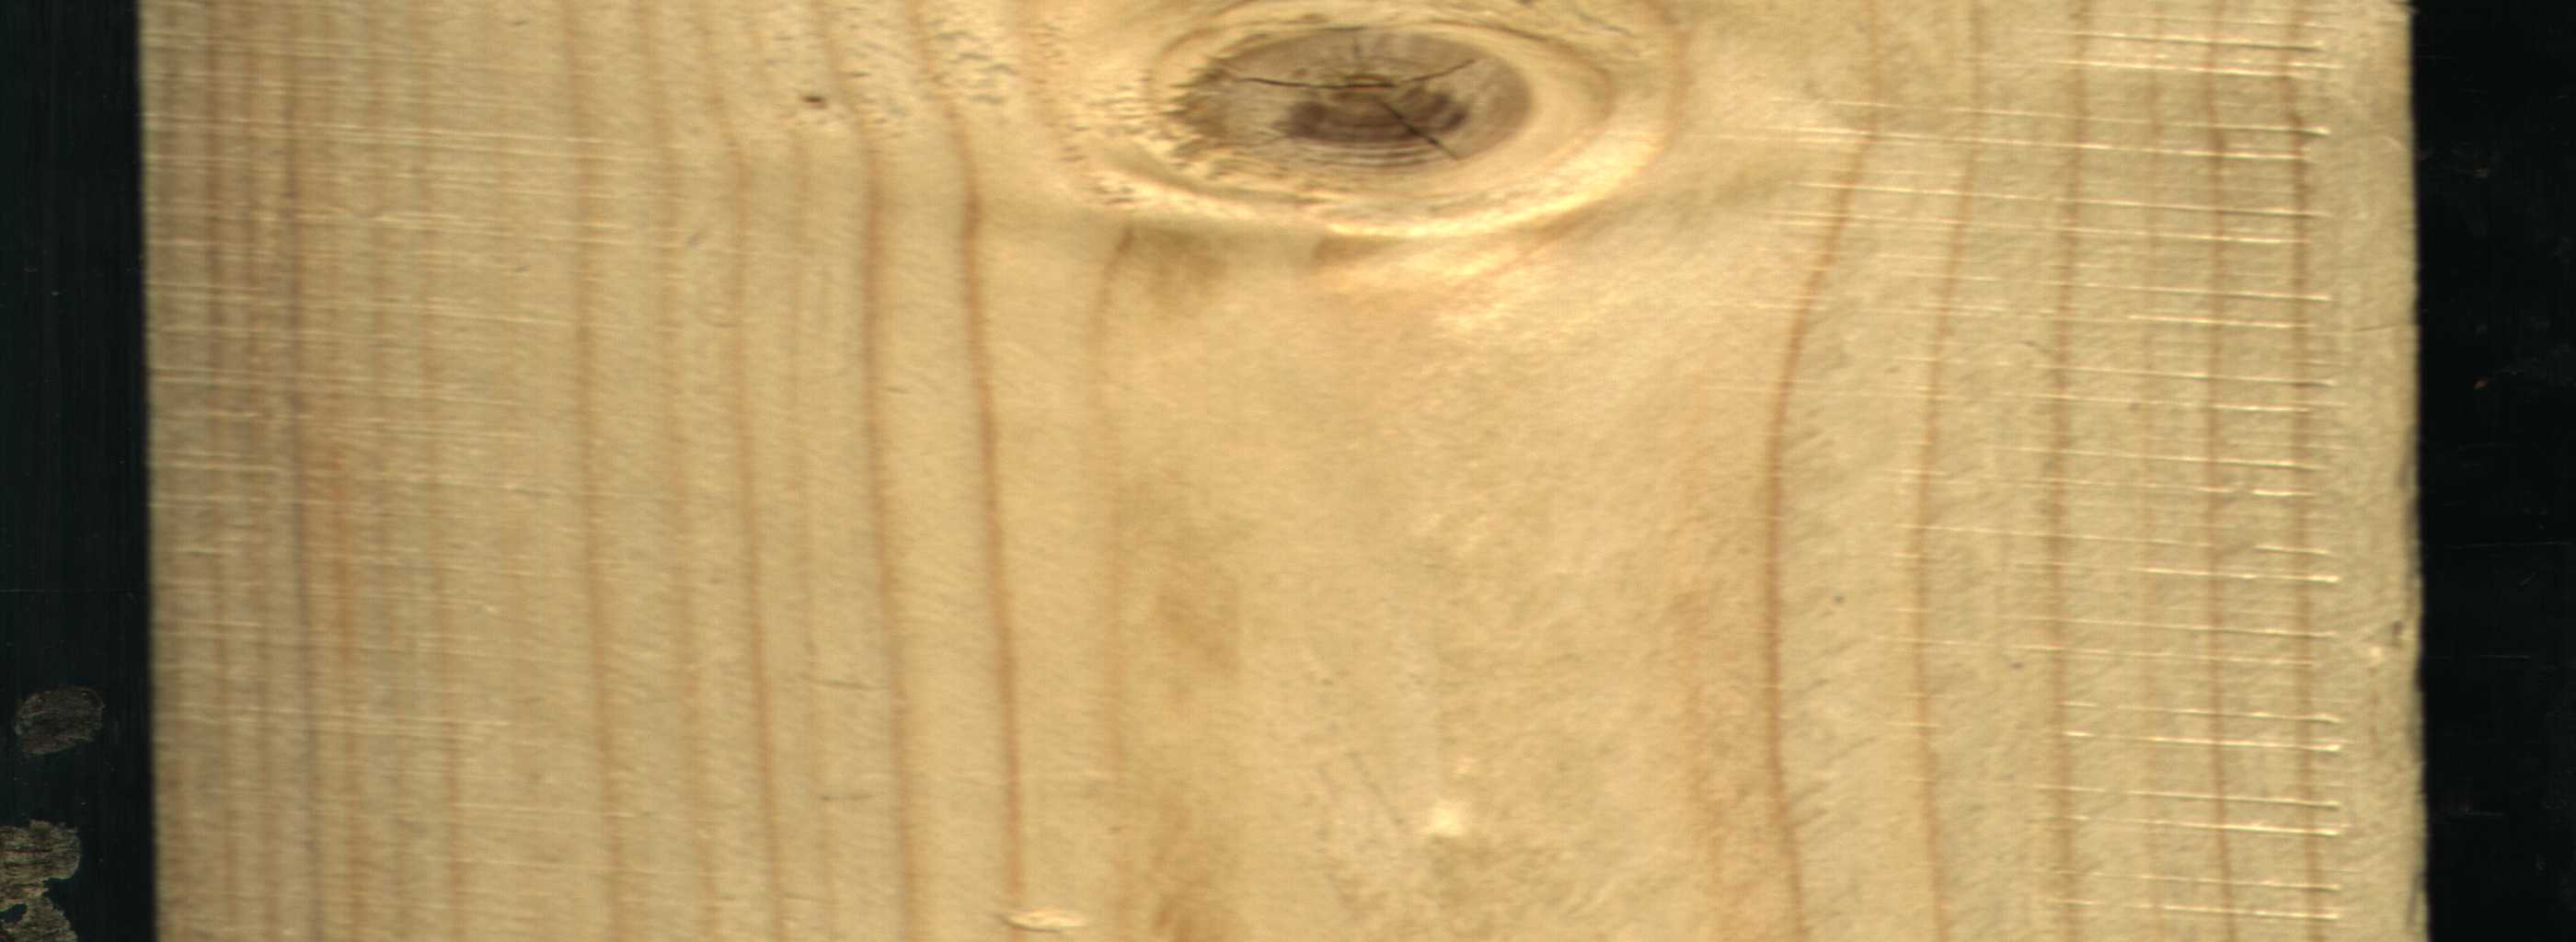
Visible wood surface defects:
knot_with_crack